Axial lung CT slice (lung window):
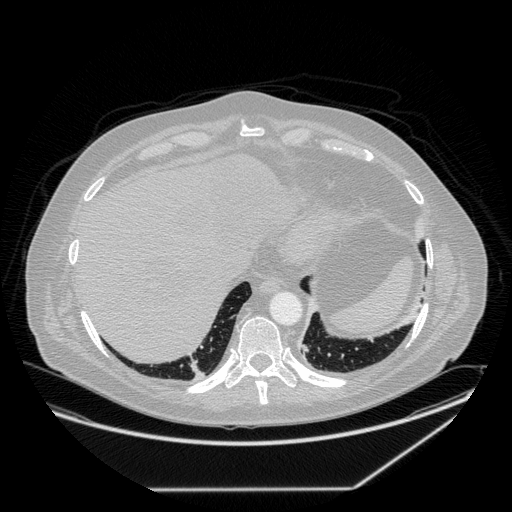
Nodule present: no